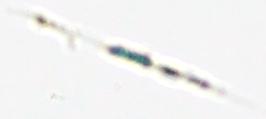
Label: Rhizosolenia